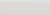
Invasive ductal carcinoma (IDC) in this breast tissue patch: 0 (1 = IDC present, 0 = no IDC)